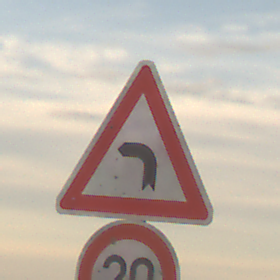
Verkehrszeichen: KurveLinks
Zusatzzeichen unten: Geschwindigkeit20
Umgebung: Outdoor, Nature
Tageszeit: SunriseSunset
Wetter: PartlyCloudy
Licht: Natural
Jahreszeit: NotSpecified
Kontrast: LowContrast